Field crop: maize
Growth stage: 1
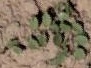
Species: convolvulus